Interaction volume radius: 10 \u00c5
Interaction volume height: 15 \u00c5
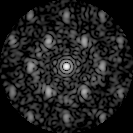
Disorder parameter: 0.5861